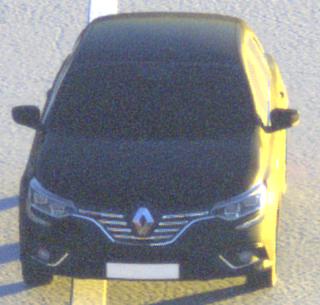
Make: Renault
Model: Mégane ENERGY TCe 100
Detailed model: Mégane (IV)
Model produced from: 2016/03
Model produced until: 2018/08
Doors: 5
Color: black
Road condition: dry road
Daytime: sunrise or sunset
Contrast: high contrast